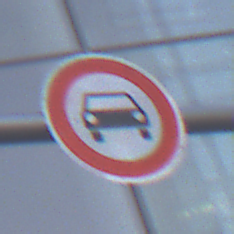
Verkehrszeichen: VerbotKraftwagen
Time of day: SunriseSunset
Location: Outdoor (Urban)
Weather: PartlyCloudy
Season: NotSpecified
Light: Natural